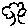
Label: tree